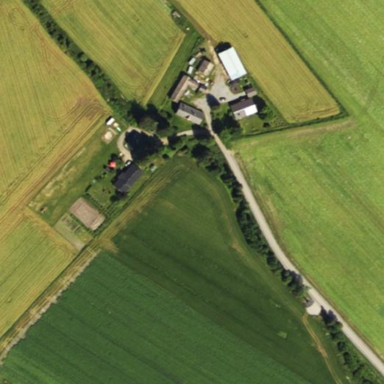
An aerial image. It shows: Residential area in rural setting.